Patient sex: F
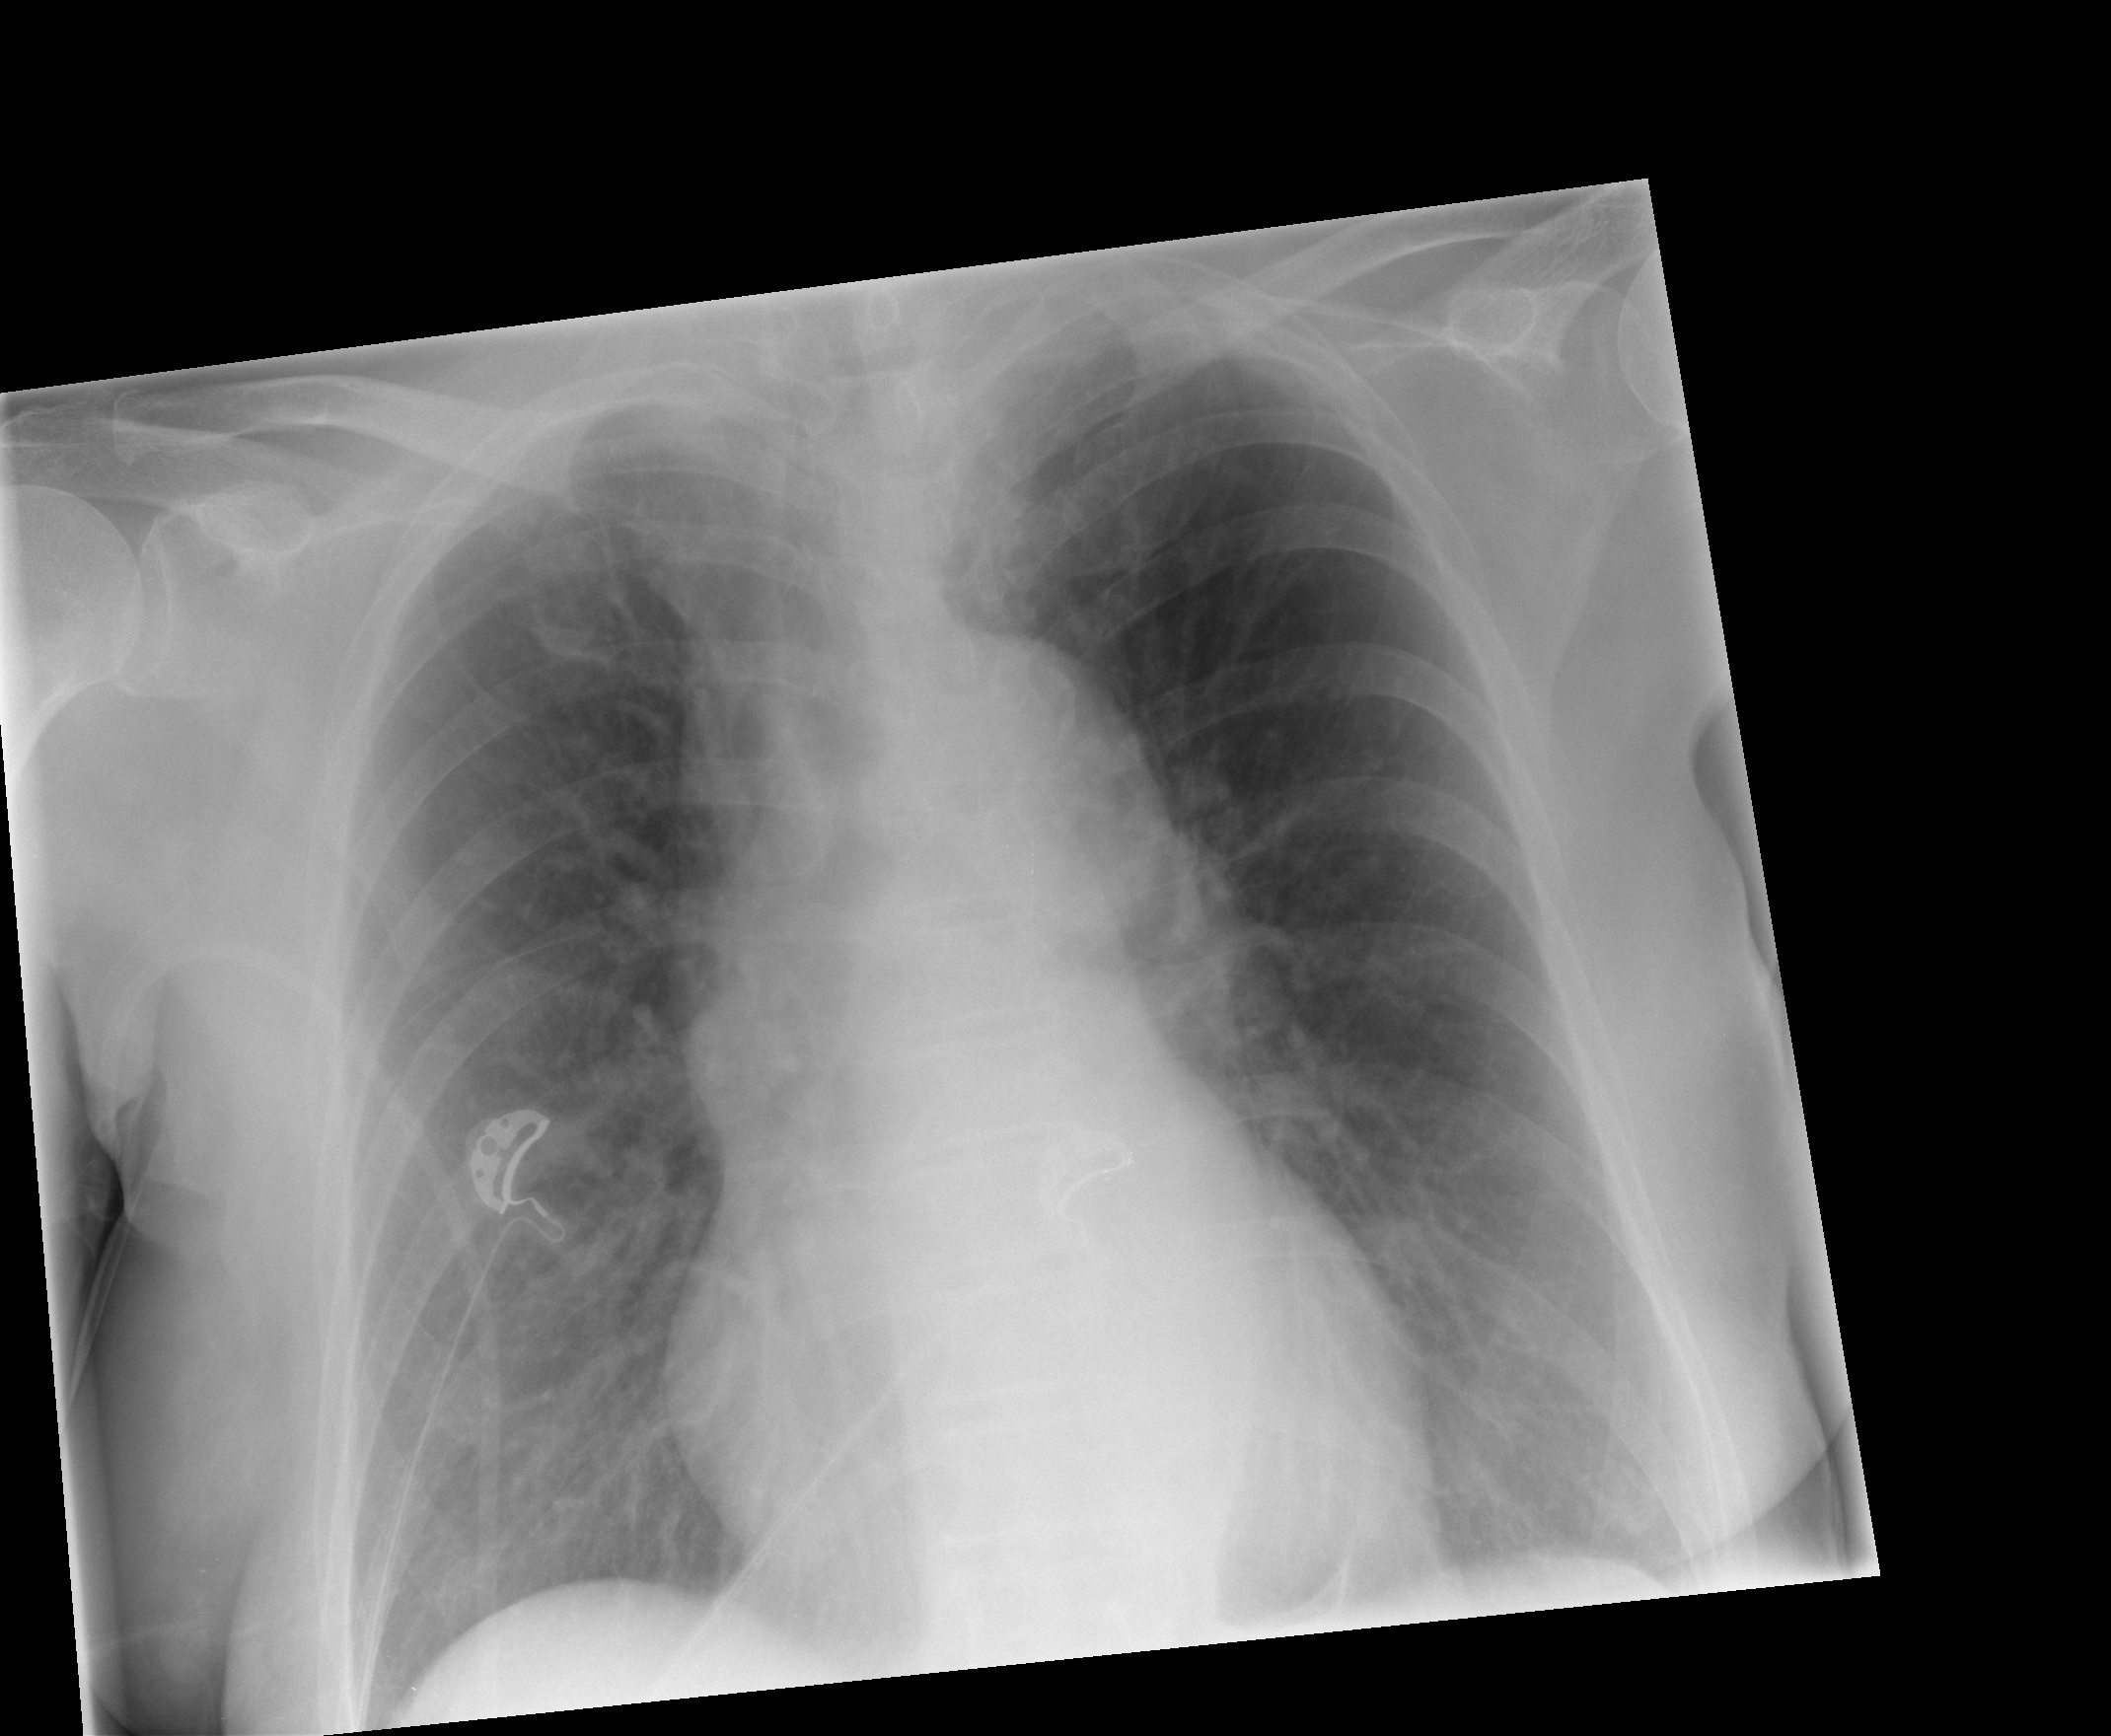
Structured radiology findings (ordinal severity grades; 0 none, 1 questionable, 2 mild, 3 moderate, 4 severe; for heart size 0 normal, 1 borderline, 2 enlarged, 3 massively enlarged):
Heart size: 2
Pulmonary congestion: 2
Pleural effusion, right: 0
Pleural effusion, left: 0
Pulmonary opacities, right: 0
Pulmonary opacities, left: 0
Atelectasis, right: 0
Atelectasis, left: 0